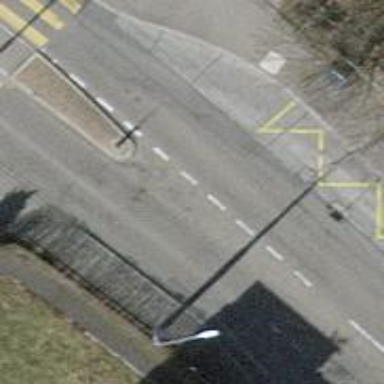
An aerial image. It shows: Trolleybus stop position for public transport.